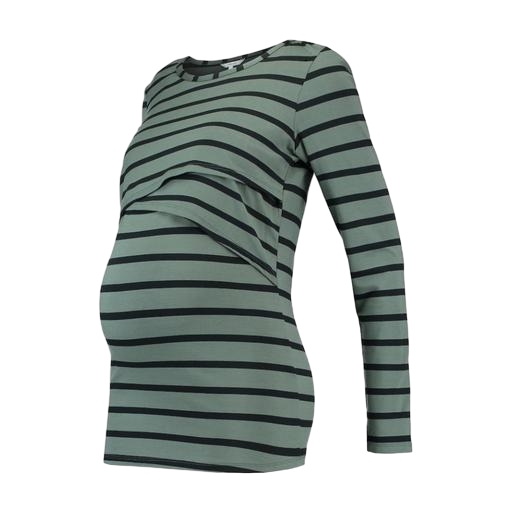
green maternity nursing top, multicolor maternity olive stripe, green women's striped long-sleeve t-shirt, white background